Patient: sex F, age 69
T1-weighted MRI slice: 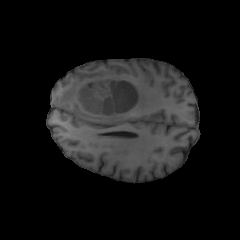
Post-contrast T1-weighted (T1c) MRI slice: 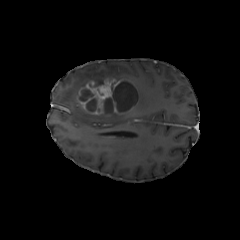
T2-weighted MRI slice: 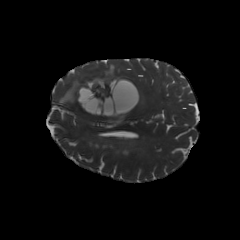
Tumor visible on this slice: yes
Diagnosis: Glioblastoma, IDH-wildtype
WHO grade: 4